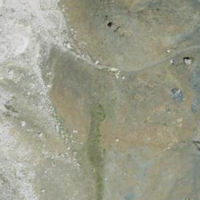
EUNIS habitat code: 48
Species observed at this site:
Setina aurita
Saxifraga oppositifolia